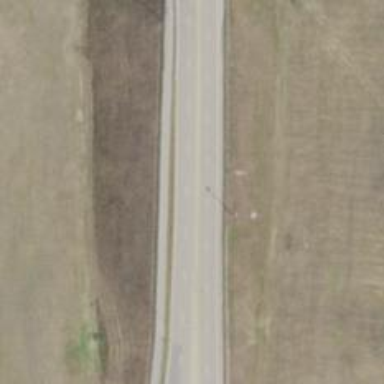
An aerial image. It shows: Secondary road.